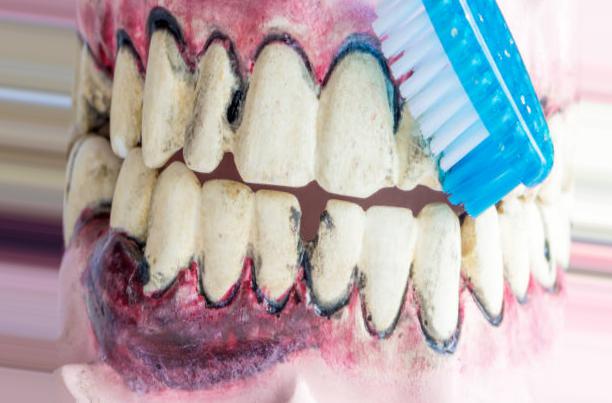
Condition: Caries